Question: I just created pen in 'CodePen' for my demo. I try with different states but did not work.
I want to add and remove class in middle section like this: <URL>
Demo image:

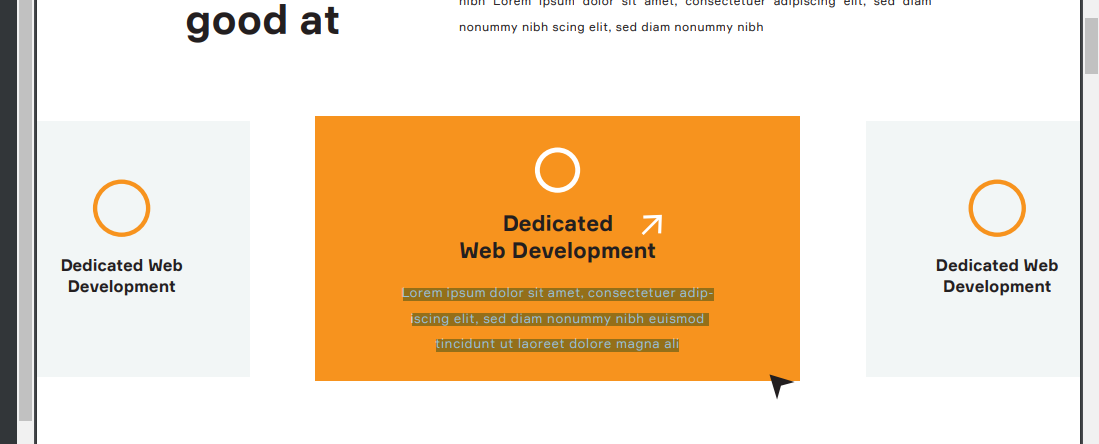
Answer: Added the 'onUpdate' event, divided the progress (from zero to 1) by the number of elements (panels) and get the active frame:
<URL>,
'''
gsap.registerPlugin(ScrollTrigger);
console.clear()
let container = document.querySelector(".portfolio");
let tl = gsap.timeline({
scrollTrigger: {
pin: true,
scrub: 1,
trigger: container,
end: () => container.scrollWidth - document.documentElement.clientWidth,
onUpdate: ({progress, direction, isActive}) => changeActive(progress)
},
defaults: { ease: "none", duration: 1 }
});
tl.to(".parallax", { x: 300 })
.to(".panel", { x: () => -(container.scrollWidth - document.documentElement.clientWidth) }, 0)
.from(".secondAn", {
opacity: 0,
scale: 0.5,
duration: 0.2,
stagger: {
amount: 0.8
}
}, 0);
gsap.from(".firstAn", {
duration: 1,
opacity: 0,
scale: .5,
scrollTrigger: {
trigger: container,
start: "top 90%",
end: "bottom 10%",
toggleActions: "play none none reverse"
}
});
let elements = document.querySelectorAll('.panel')
let active = NaN;
function changeActive(progress){
let oneElement = 1 / (elements.length - 1)
let activeItem = Math.round(progress.toFixed(3) /oneElement)
if(active != activeItem){
active = activeItem
changeBackground(active)
}
console.log("active ", activeItem)
}
function changeBackground(active){
elements.forEach((e)=>{
e.classList.remove("bg")
})
console.log(active, elements.length)
elements[active].classList.add("bg")
}
'''
'''
@import url('https://fonts.googleapis.com/css2?family=Montserrat:wght@900&display=swap');
*, *:before, *:after {
box-sizing: border-box;
position: relative;
letter-spacing: 0.04em;
}
body {
font-family: 'Montserrat', sans-serif;
background-color: #FEFEFE;
overflow-x: hidden;
}
.spacer {
height: 100vh;
display: flex;
align-items: center;
justify-content: center;
}
h1 {
font-size: 3rem;
color: #000;
}
.section {
height: auto;
width: 100%;
position: relative;
padding: 0;
overflow-x: hidden;
}
.portfolio {
width: 100%;
height: 100vh;
display: flex;
flex-wrap: nowrap;
background-color: #1F242D;
overflow: hidden;
}
.portfolio_title {
position: absolute;
top: 0;
left: -15rem;
font-size: 24rem;
letter-spacing: 0;
-webkit-text-stroke-color: #343A42;
display: inline-block;
}
.text-stroke {
-webkit-text-fill-color: transparent;
-webkit-text-stroke-width: 1px;
-webkit-text-stroke-color: #343A42;
}
.grid {
display: flex;
flex-wrap: wrap;
align-items: center;
aling-content: center;
justify-content: center;
overflow: hidden;
}
.panel {
display: flex;
flex: 0 0 50%;
flex-wrap: wrap;
align-items: center;
align-content: center;
justify-content: center;
height: 100%;
padding: 10rem 7rem 2rem 7rem;
background-color: transparent;
overflow: hidden;
}
.panel_item {
height: 100%;
width: 100%;
margin: 0 auto;
}
.panel_img {
width: 100%;
height: 100%;
margin: 0 auto;
}
.bg{
background-color: red;
}
'''
'''
<body>
<script src='https://s3-us-west-2.amazonaws.com/s.cdpn.io/16327/gsap-latest-beta.min.js?r=5426'></script>
<script src='https://s3-us-west-2.amazonaws.com/s.cdpn.io/16327/ScrollTrigger.min.js'></script>
<!-- partial:index.partial.html -->
<div class="spacer">
<h1>Scroll Down</h1>
</div>
<section class="section portfolio">
<div class="panel">
<div class="panel_item">
<div class="panel_item_content">
<div class="panel_item_circle"></div>
<h1>Dedicated Web Development</h1>
<p>Lorem ipsum dolor sit amet, consectetuer adipiscing elit, sed diam nonummy nibh euismod tincidunt ut laoreet dolore magna ali</p>
</div>
</div>
</div>
<div class="panel">
<div class="panel_item">
<div class="panel_item_content">
<div class="panel_item_circle"></div>
<h1>Dedicated Web Development</h1>
<p>Lorem ipsum dolor sit amet, consectetuer adipiscing elit, sed diam nonummy nibh euismod tincidunt ut laoreet dolore magna ali</p>
</div>
</div>
</div>
<div class="panel">
<div class="panel_item">
<div class="panel_item_content">
<div class="panel_item_circle"></div>
<h1>Dedicated Web Development</h1>
<p>Lorem ipsum dolor sit amet, consectetuer adipiscing elit, sed diam nonummy nibh euismod tincidunt ut laoreet dolore magna ali</p>
</div>
</div>
</div>
<div class="panel">
<div class="panel_item">
<div class="panel_item_content">
<div class="panel_item_circle"></div>
<h1>Dedicated Web Development</h1>
<p>Lorem ipsum dolor sit amet, consectetuer adipiscing elit, sed diam nonummy nibh euismod tincidunt ut laoreet dolore magna ali</p>
</div>
</div>
</div>
<div class="panel">
<div class="panel_item">
<div class="panel_item_content">
<div class="panel_item_circle"></div>
<h1>Dedicated Web Development</h1>
<p>Lorem ipsum dolor sit amet, consectetuer adipiscing elit, sed diam nonummy nibh euismod tincidunt ut laoreet dolore magna ali</p>
</div>
</div>
</div>
<div class="panel">
<div class="panel_item">
<div class="panel_item_content">
<div class="panel_item_circle"></div>
<h1>Dedicated Web Development</h1>
<p>Lorem ipsum dolor sit amet, consectetuer adipiscing elit, sed diam nonummy nibh euismod tincidunt ut laoreet dolore magna ali</p>
</div>
</div>
</div>
<div class="panel">
<div class="panel_item">
<div class="panel_item_content">
<div class="panel_item_circle"></div>
<h1>Dedicated Web Development</h1>
<p>Lorem ipsum dolor sit amet, consectetuer adipiscing elit, sed diam nonummy nibh euismod tincidunt ut laoreet dolore magna ali</p>
</div>
</div>
</div>
<div class="panel">
<div class="panel_item">
<div class="panel_item_content">
<div class="panel_item_circle"></div>
<h1>Dedicated Web Development</h1>
<p>Lorem ipsum dolor sit amet, consectetuer adipiscing elit, sed diam nonummy nibh euismod tincidunt ut laoreet dolore magna ali</p>
</div>
</div>
</div>
</section>
<div class="spacer">
<h1>The End</h1>
</div>
</body>
'''